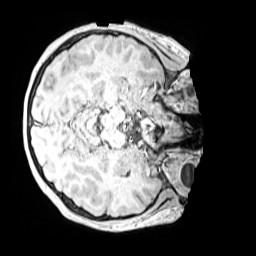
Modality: MP2RAGE
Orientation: axial
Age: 13
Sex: female
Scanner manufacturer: siemens
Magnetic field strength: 3 T
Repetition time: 4 s
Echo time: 0.00299 s